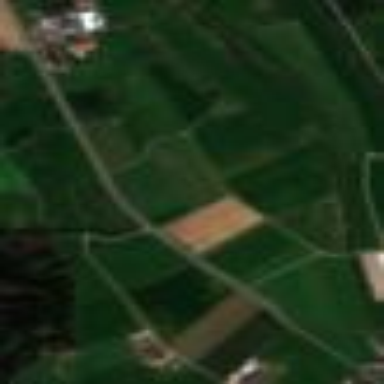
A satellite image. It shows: Picturesque farmland scene.